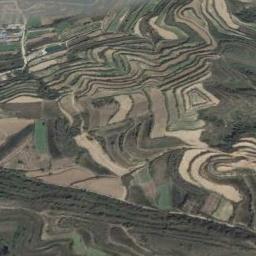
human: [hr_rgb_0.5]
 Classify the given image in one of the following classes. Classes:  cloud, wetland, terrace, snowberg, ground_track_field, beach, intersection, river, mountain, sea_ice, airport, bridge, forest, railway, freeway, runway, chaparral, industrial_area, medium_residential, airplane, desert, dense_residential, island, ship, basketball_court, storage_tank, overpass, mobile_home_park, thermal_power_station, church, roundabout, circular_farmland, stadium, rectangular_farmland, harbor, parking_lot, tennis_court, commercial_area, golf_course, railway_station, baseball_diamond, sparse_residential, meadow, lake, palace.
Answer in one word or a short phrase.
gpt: terrace